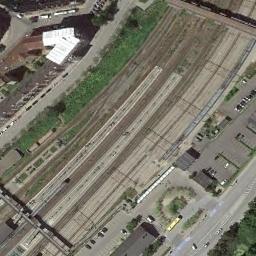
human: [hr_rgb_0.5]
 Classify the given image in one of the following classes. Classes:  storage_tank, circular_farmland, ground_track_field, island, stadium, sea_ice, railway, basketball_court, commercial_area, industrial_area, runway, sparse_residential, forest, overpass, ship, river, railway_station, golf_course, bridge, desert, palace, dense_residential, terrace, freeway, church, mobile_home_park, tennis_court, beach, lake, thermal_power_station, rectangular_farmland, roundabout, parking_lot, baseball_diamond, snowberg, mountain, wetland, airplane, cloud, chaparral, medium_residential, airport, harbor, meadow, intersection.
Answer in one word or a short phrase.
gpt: railway